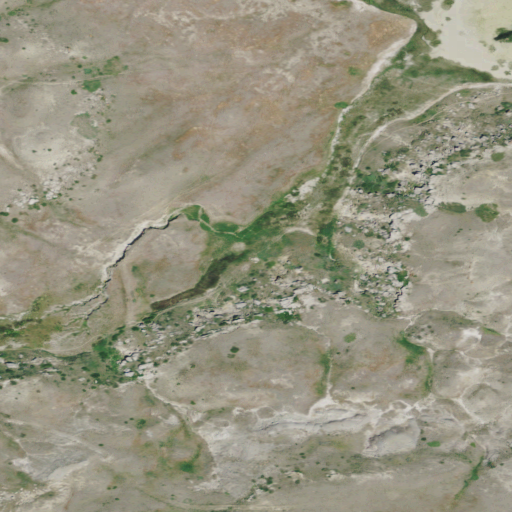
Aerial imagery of valley in Montana named Anderson Coulee containing grassland, shrub, open water, and barren land